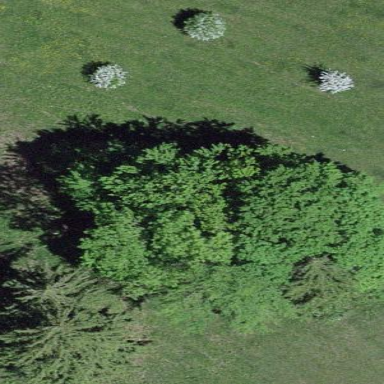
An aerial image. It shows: Forest area.